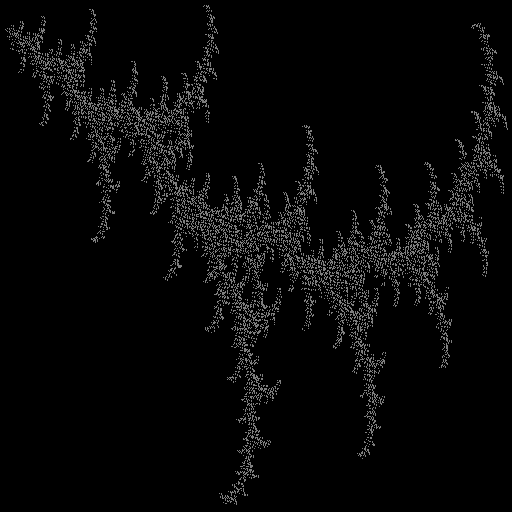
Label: branch